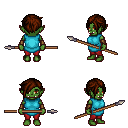
a pixel art fantasy rpg character, female body template, orc, green skin, teal tunic, red pants, brown pixie cut hairstyle, leather bracers, spear, four views (front, back, left, right), 2x2 character sprite sheet, small pixel art, hard edges, no anti-aliasing